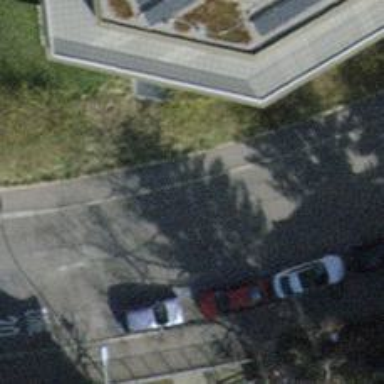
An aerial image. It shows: Asphalt sidewalk along the footway.